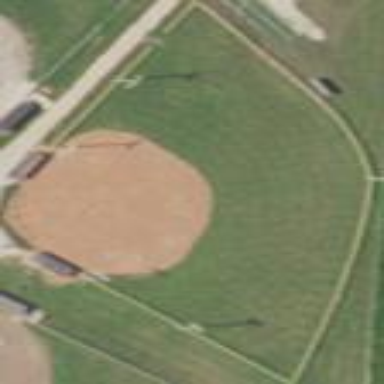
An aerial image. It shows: Pitch designated for baseball and softball activities.